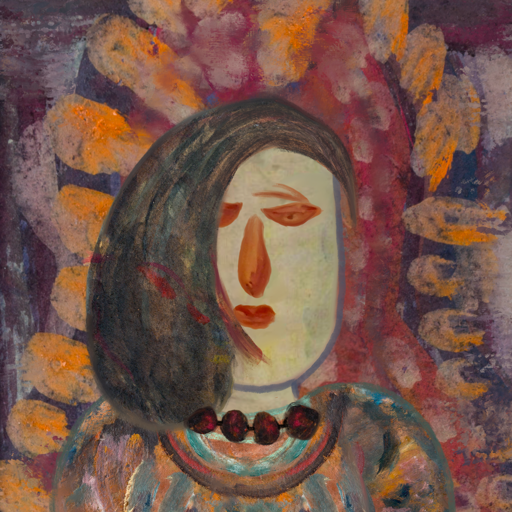
Background: Doll, Head And Neck Front: Hill_Girl, Face Front: Pious_Lady, Bust: Boggyland, Hair Front: Gypsy_Mother, Head Accessory: Blank, Second Necklace: Blank, Necklace: Mosgoul, Baby: Blank